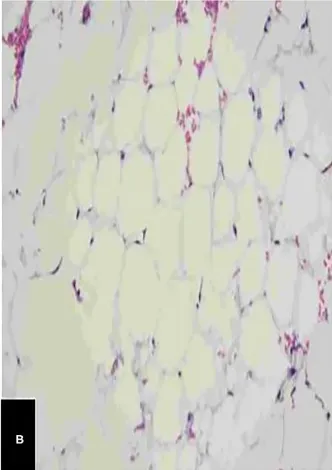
(B), Microscopically, the tumor is composed of mature adipocytes without atypia.
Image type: pathology (h&e)